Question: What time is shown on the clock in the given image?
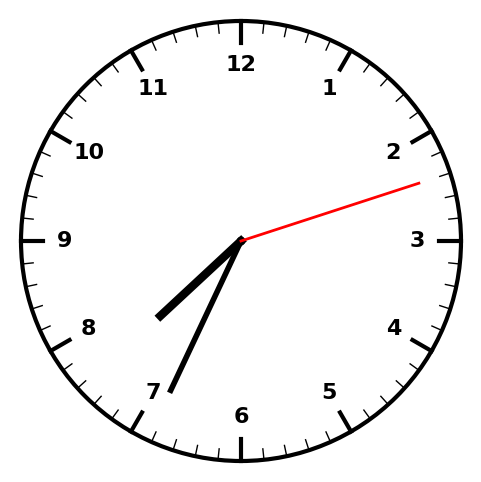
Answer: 07:34:12